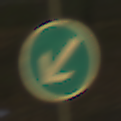
Verkehrszeichen: VorgeschriebeneVorbeifahrtLinks
Umgebung: Outdoor, Nature
Tageszeit: Midday
Wetter: Overcast
Licht: Natural
Jahreszeit: NotSpecified
Kontrast: LowContrast